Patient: sex M, age 64
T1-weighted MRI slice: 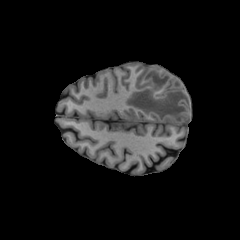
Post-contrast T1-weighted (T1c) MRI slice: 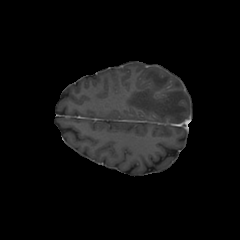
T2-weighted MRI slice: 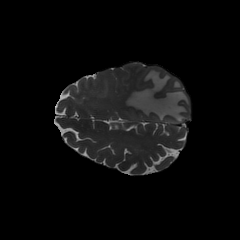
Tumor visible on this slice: yes
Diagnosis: Glioblastoma, IDH-wildtype
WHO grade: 4